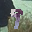
Label: 9